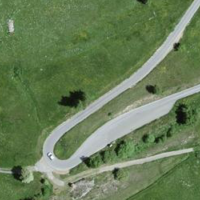
EUNIS habitat code: 52
Species observed at this site:
Campanula glomerata